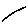
Label: line